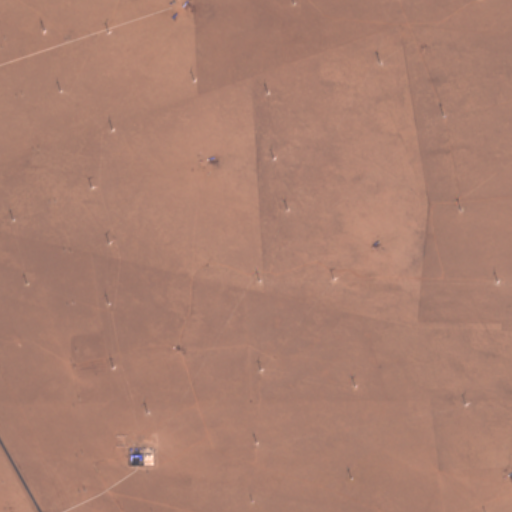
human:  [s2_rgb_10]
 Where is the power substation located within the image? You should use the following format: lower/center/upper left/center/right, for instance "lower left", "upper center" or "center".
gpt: The power substation is located in the lower left of the image.
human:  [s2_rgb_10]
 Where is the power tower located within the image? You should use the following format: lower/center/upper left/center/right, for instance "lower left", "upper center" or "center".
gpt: The power tower is located in the left of the image.
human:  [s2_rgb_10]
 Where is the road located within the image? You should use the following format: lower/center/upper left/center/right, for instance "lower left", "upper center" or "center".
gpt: There is no road in the image.